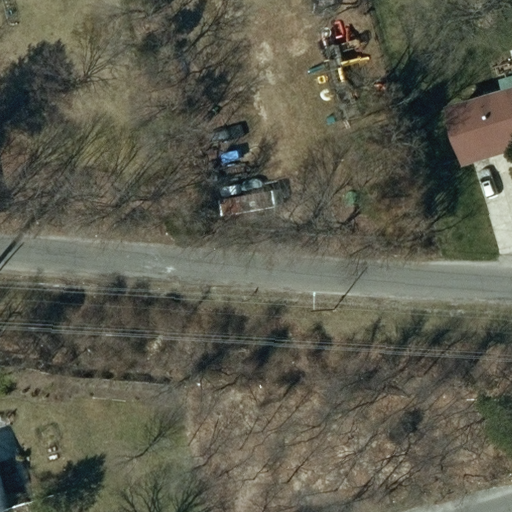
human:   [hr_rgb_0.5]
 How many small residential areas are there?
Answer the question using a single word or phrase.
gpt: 0

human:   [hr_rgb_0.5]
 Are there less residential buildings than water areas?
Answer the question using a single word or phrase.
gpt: no

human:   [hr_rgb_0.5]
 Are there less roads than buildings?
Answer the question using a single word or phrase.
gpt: no

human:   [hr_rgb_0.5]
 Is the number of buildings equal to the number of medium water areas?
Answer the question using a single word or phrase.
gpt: no

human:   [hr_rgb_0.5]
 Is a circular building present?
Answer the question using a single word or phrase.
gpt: no

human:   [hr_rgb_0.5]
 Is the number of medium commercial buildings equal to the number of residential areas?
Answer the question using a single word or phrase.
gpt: no

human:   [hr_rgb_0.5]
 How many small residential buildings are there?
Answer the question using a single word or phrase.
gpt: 1

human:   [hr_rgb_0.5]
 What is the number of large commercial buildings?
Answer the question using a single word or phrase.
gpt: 0

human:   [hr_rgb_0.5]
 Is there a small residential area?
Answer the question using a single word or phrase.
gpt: no

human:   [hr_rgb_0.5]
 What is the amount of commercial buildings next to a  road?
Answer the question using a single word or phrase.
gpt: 0

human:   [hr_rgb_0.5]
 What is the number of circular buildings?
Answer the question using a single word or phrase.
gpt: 0

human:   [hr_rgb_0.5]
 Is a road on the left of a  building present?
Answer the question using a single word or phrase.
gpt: yes

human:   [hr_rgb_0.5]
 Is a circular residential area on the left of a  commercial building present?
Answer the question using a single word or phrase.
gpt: no

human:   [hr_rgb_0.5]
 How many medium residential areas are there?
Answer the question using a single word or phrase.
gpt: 0

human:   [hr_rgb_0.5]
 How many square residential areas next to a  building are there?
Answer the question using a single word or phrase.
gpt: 0

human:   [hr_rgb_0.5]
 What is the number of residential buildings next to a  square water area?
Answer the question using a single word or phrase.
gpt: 0

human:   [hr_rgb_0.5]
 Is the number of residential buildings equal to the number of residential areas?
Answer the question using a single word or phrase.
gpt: no

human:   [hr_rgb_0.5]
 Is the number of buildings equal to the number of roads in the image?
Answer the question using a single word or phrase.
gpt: yes

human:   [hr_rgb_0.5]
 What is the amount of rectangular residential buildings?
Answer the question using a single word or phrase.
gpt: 1

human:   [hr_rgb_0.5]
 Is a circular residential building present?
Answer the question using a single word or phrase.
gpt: no

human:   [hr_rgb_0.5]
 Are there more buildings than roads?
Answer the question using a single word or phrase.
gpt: no

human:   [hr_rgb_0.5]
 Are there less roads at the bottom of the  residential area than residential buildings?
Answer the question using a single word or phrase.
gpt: yes

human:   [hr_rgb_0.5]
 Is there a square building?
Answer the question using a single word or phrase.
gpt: no

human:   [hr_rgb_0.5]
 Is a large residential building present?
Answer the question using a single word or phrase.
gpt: no

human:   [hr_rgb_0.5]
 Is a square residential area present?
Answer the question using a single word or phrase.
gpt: no

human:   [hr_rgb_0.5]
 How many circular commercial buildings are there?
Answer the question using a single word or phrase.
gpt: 0

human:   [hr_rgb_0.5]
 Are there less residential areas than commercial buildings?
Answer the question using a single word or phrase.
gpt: no

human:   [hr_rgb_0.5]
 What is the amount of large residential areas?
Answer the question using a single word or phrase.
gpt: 1

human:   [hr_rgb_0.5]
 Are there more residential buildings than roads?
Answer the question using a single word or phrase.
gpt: no

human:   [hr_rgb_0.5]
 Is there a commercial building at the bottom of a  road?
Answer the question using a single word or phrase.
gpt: no

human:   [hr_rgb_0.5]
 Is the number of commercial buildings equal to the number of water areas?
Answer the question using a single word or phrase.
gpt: yes

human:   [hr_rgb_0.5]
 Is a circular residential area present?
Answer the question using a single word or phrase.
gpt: no

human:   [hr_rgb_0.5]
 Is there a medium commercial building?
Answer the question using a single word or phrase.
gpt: no

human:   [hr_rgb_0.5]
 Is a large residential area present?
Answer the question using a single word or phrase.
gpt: yes

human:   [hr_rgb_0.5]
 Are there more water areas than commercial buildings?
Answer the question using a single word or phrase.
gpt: no

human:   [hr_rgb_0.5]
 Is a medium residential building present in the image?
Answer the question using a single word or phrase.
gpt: yes